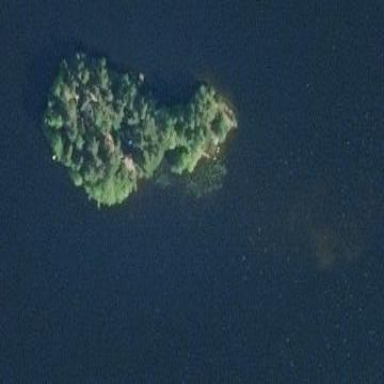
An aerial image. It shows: Islet.